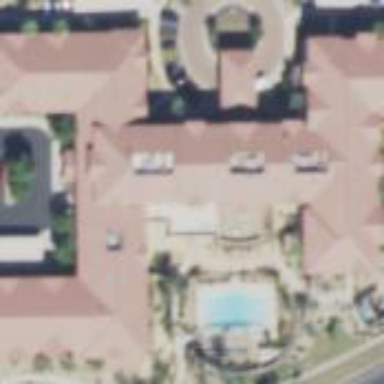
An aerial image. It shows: Building.